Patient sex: M
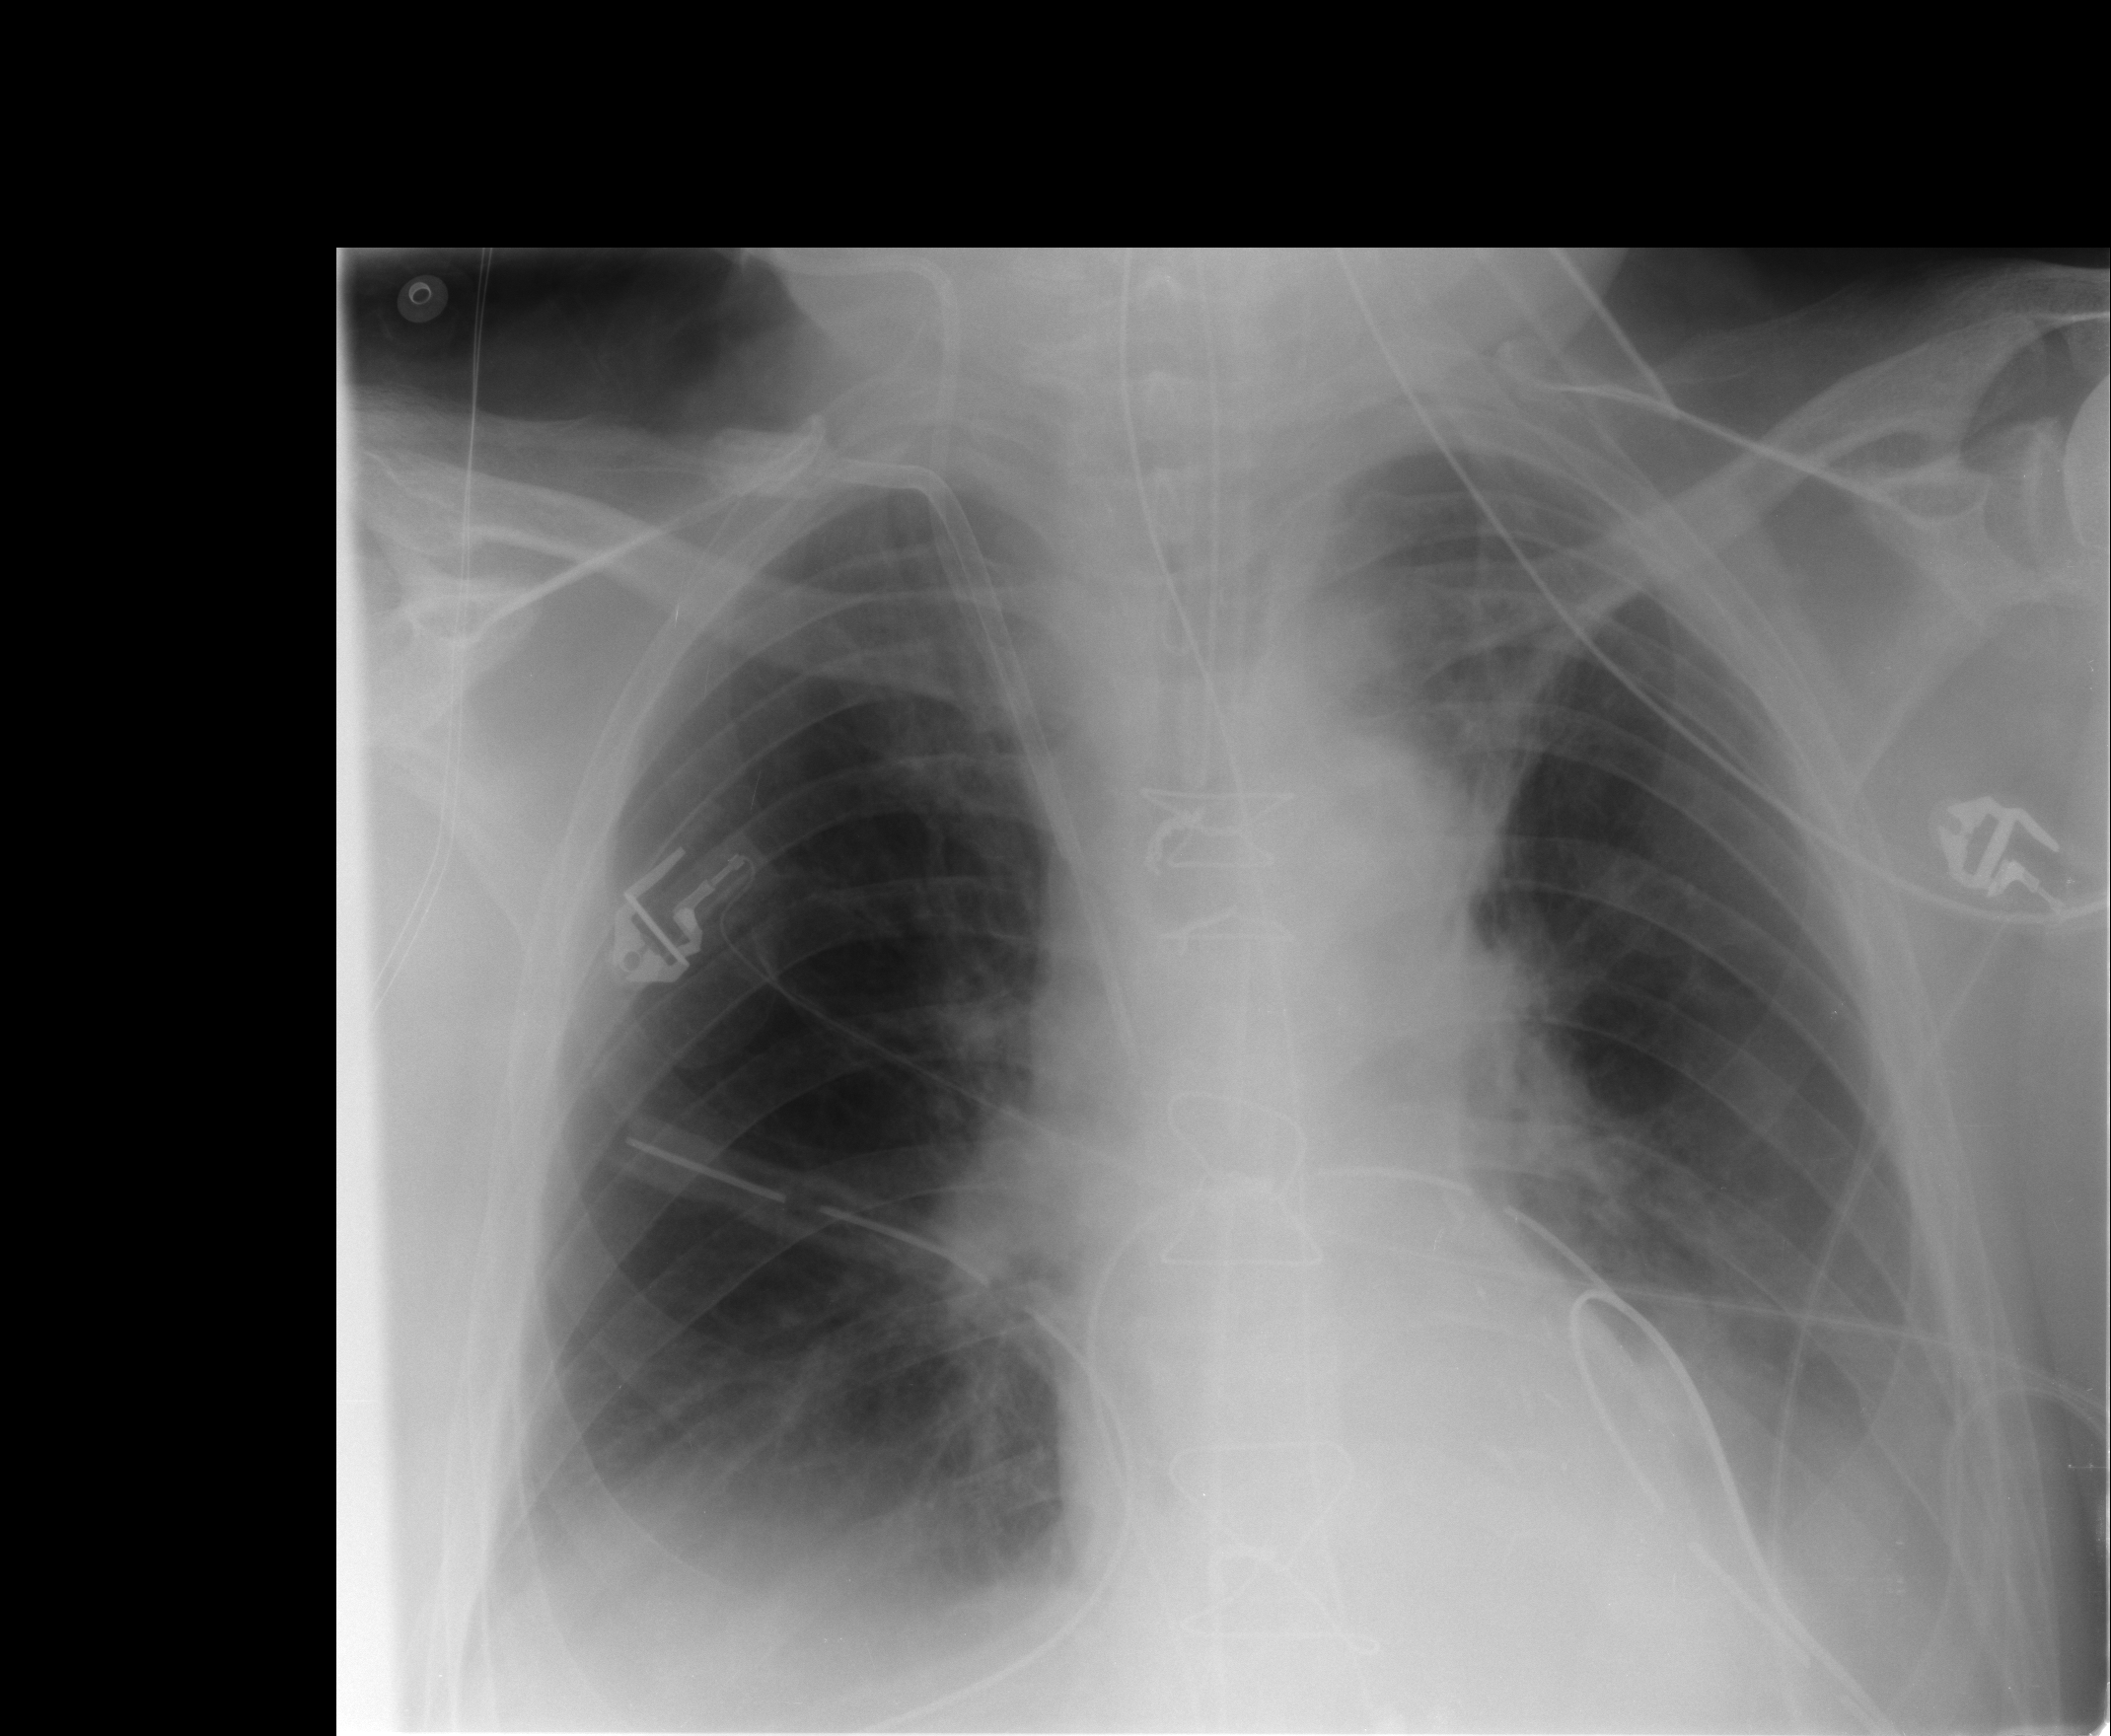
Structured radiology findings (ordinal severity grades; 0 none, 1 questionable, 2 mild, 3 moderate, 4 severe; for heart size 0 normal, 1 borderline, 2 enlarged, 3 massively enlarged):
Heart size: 0
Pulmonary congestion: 2
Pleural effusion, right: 2
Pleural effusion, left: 2
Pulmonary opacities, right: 0
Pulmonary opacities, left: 0
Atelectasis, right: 1
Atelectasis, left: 1